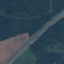
Land use / land cover: Highway